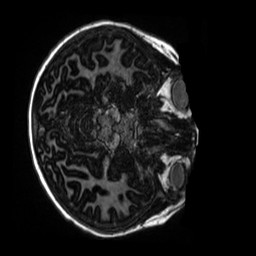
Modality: MP2RAGE
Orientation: axial
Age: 9
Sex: female
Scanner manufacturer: siemens
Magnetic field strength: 3 T
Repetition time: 4 s
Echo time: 0.00303 s